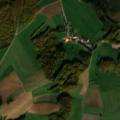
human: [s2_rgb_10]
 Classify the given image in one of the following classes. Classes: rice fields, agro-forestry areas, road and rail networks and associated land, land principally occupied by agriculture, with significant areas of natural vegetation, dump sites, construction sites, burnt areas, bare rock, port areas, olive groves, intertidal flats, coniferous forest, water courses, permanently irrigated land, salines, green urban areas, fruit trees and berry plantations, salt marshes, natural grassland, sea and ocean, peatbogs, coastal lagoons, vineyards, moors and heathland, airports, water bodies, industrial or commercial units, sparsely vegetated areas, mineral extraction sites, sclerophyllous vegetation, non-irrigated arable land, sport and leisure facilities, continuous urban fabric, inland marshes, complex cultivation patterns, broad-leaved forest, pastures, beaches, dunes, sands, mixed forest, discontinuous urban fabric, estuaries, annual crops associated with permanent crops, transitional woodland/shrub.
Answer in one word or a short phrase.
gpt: non-irrigated arable land, pastures, land principally occupied by agriculture, with significant areas of natural vegetation, broad-leaved forest, coniferous forest